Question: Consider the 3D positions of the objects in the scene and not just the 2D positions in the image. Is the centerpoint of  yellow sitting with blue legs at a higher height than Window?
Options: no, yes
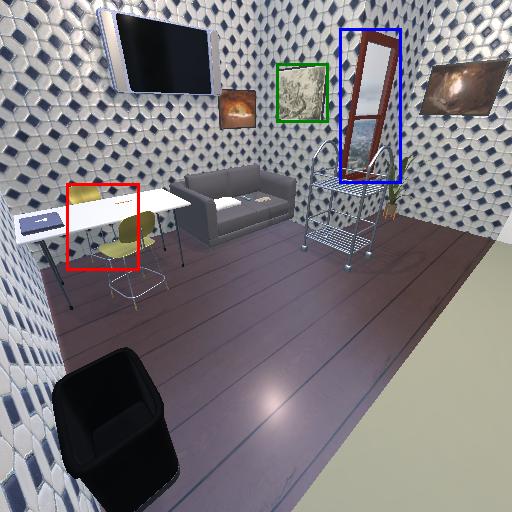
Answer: no